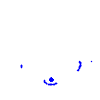
Particle: proton